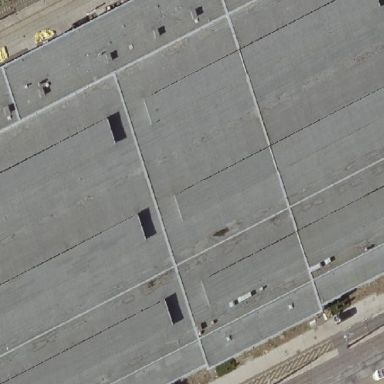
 colored in shade of light grey (#EDEDED)."